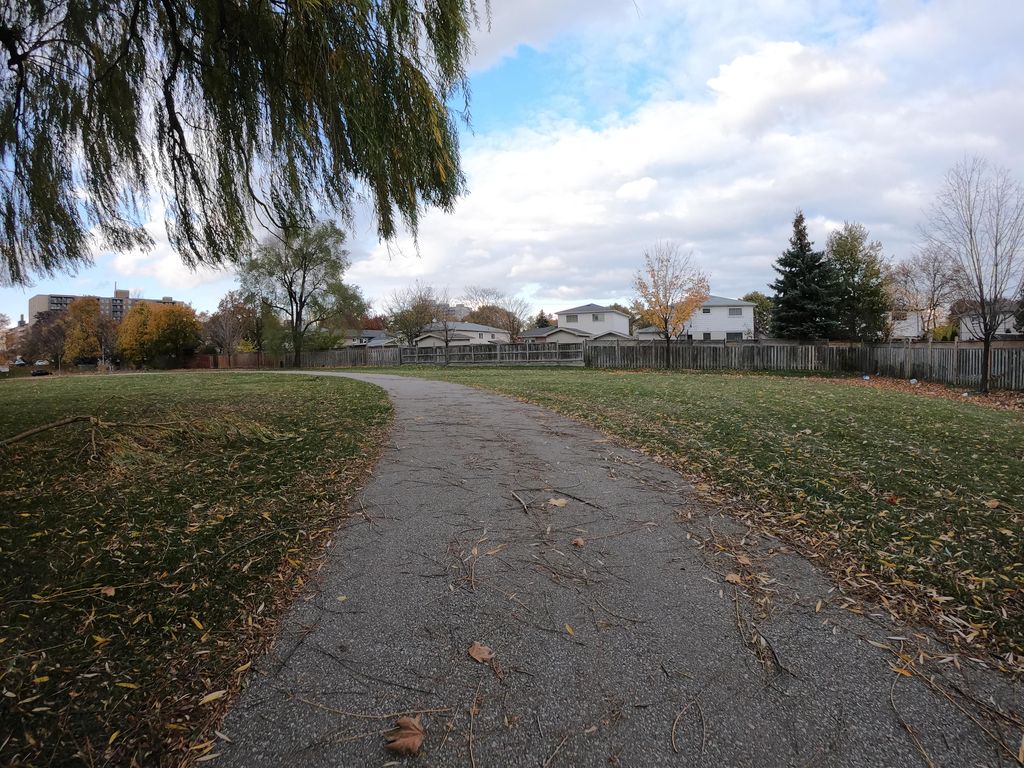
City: toronto